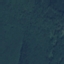
Land use / land cover: Forest